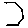
Label: hexagon